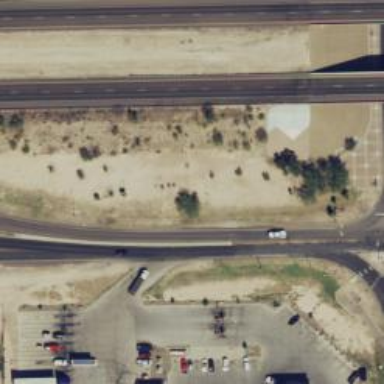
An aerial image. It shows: Asphalt road of tertiary classification with frontage road.